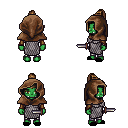
a pixel art fantasy rpg character, female body template, orc, green skin, chain mail, metal pants, blonde short topknot hairstyle, cloth hood, leather bracers, black slippers, dagger, four views (front, back, left, right), 2x2 character sprite sheet, small pixel art, hard edges, no anti-aliasing